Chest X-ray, PA view. Patient: 55 years old, sex M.
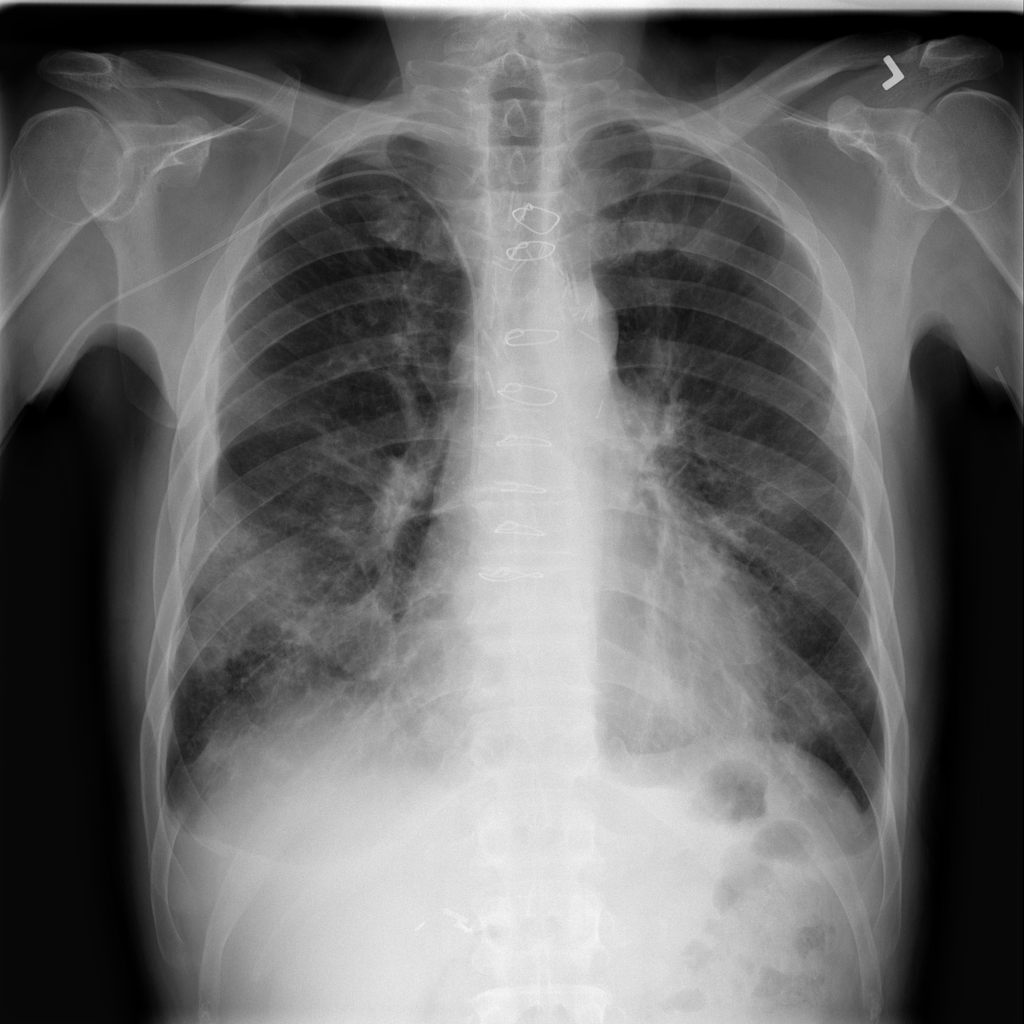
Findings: No Finding